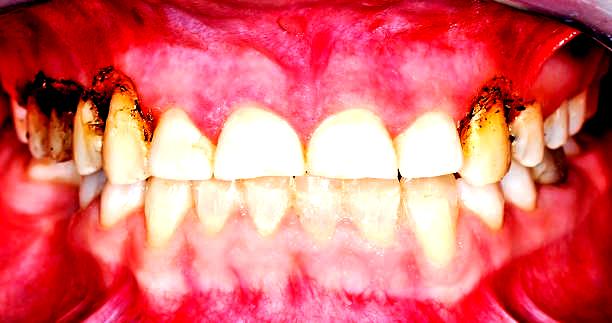
Condition: Gingivitis